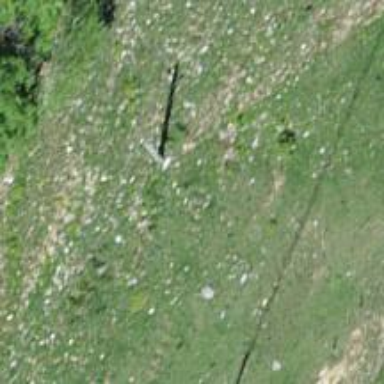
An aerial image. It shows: Concrete power pole.